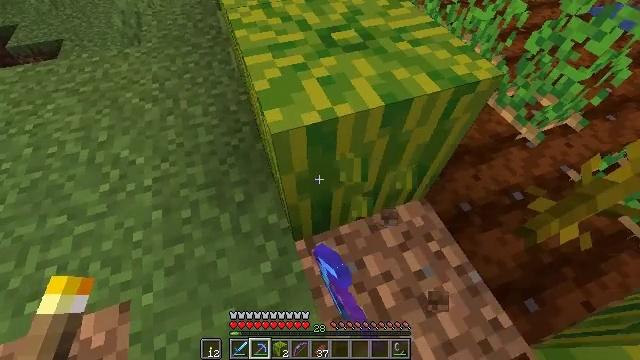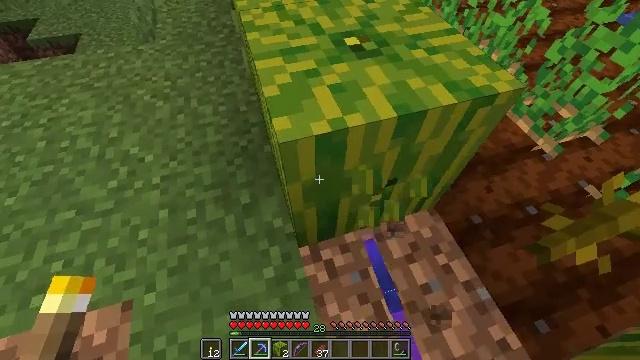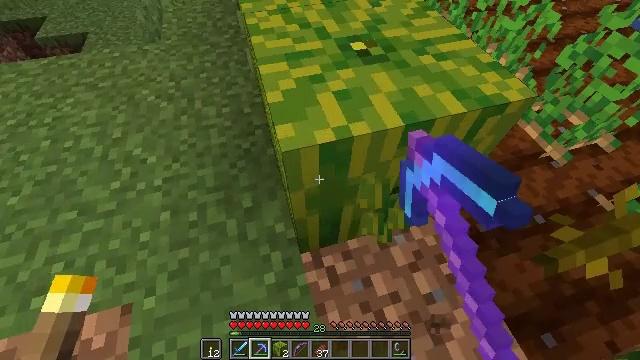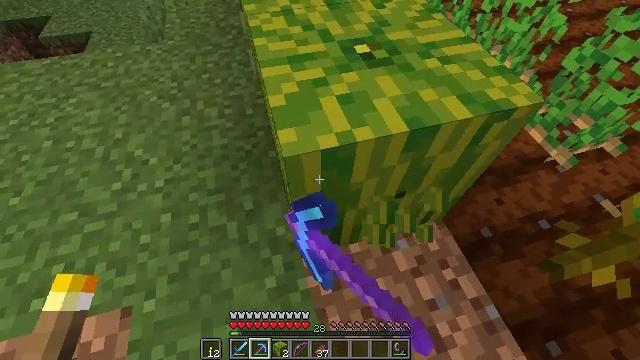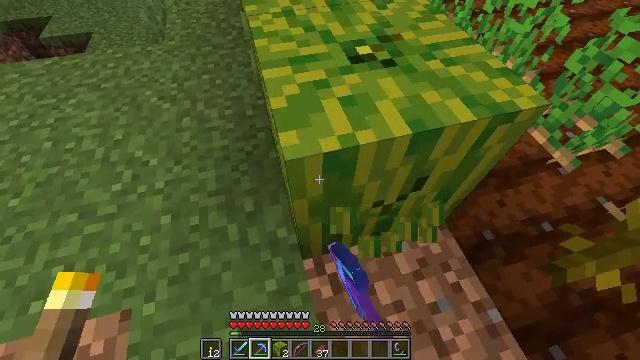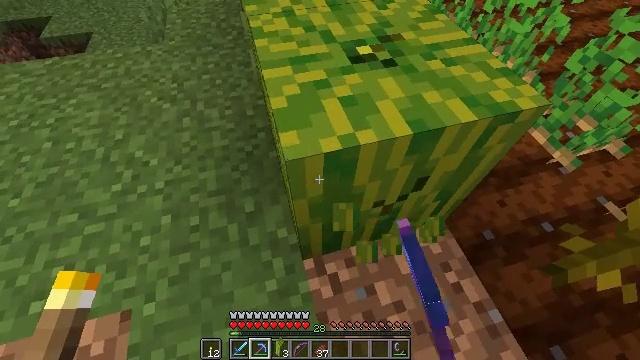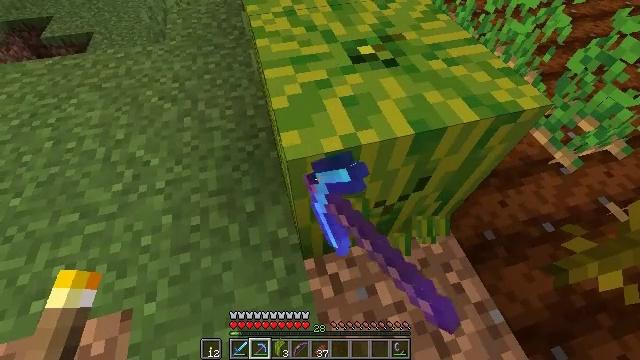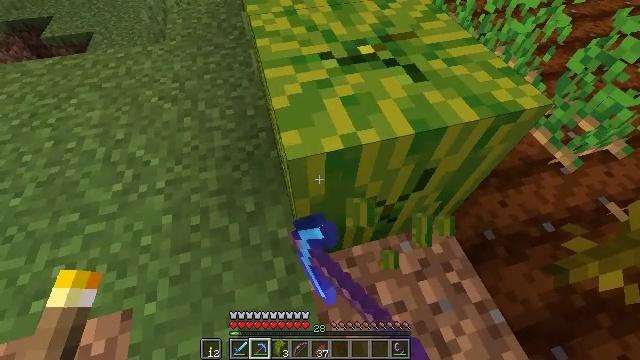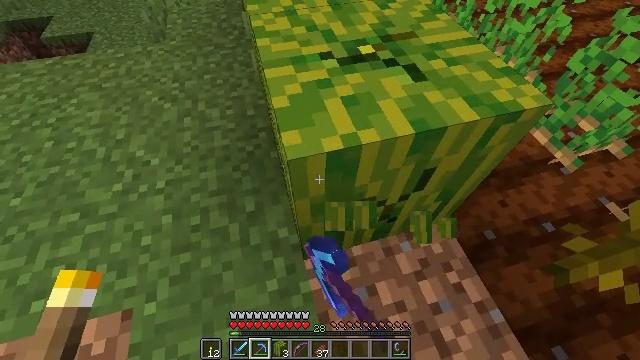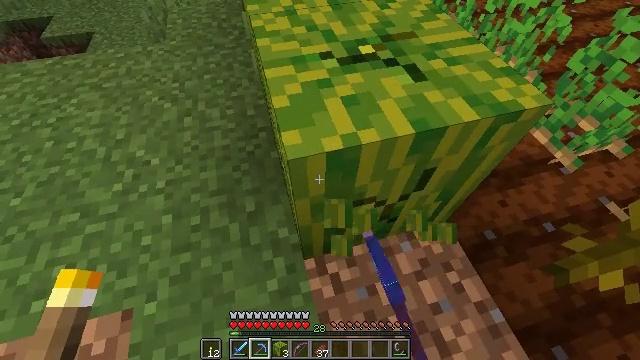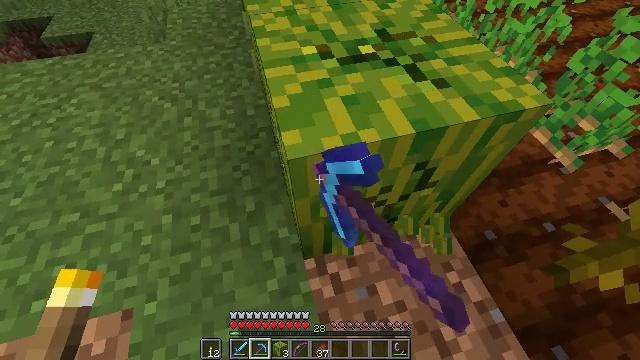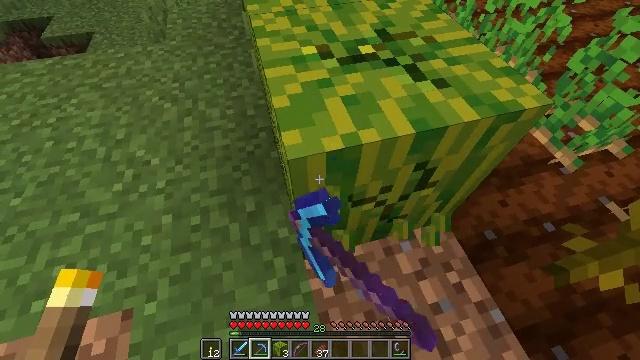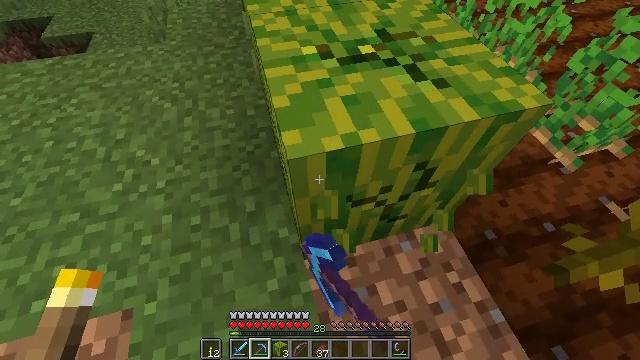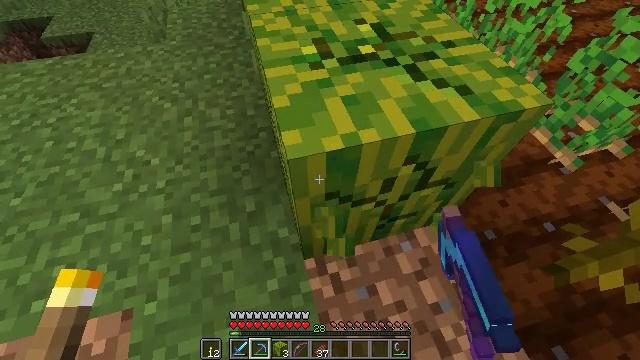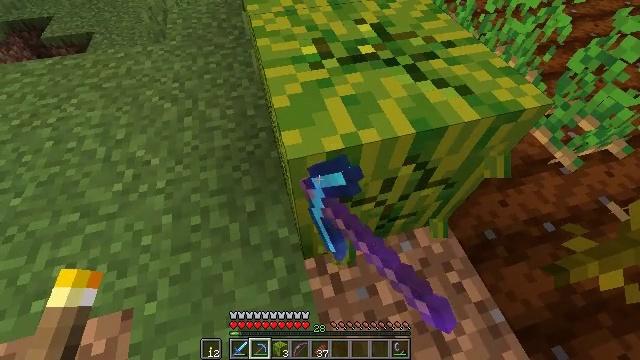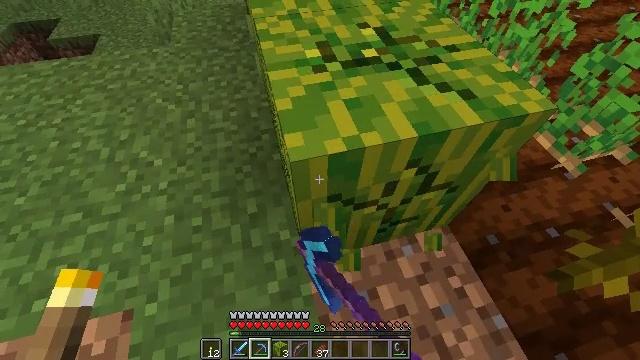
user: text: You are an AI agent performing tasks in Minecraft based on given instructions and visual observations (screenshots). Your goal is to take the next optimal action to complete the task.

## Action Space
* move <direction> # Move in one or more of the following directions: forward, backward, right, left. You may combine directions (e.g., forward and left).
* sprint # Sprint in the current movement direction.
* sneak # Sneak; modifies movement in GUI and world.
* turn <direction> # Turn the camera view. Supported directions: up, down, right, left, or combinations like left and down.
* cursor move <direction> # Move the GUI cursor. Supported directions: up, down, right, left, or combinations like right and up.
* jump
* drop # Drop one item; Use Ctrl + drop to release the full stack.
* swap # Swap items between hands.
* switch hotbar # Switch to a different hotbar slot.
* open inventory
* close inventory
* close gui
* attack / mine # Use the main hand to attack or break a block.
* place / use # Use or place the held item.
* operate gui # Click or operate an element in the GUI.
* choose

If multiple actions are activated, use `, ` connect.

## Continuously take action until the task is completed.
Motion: motion action
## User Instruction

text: Attack the melon to collect it.
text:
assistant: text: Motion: turn left, attack / mine
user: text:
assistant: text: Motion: turn left, attack / mine
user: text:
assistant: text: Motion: attack / mine
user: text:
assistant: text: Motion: attack / mine
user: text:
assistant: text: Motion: attack / mine
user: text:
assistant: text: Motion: attack / mine
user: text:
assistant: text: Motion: attack / mine
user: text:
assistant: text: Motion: attack / mine
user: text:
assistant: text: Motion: attack / mine
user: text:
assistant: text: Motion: attack / mine
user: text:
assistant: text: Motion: attack / mine
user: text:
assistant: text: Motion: attack / mine
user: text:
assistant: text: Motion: attack / mine
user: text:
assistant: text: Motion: attack / mine
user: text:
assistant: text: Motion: attack / mine
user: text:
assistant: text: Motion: turn left and up, attack / mine
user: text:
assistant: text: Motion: attack / mine
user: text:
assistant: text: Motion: turn up, attack / mine
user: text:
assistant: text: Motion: attack / mine
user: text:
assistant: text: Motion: attack / mine
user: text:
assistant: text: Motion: attack / mine
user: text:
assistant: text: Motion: attack / mine
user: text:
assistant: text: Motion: attack / mine
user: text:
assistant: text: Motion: attack / mine
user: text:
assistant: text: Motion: move forward, attack / mine
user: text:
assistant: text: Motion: move forward, attack / mine
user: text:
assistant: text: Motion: move forward, attack / mine
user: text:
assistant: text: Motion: move forward, attack / mine
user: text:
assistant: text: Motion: move forward, turn left, attack / mine
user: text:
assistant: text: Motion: attack / mine